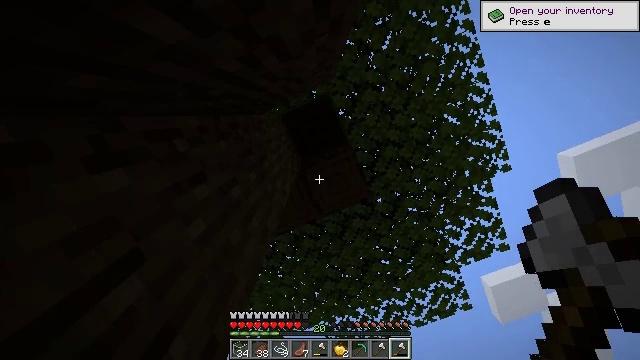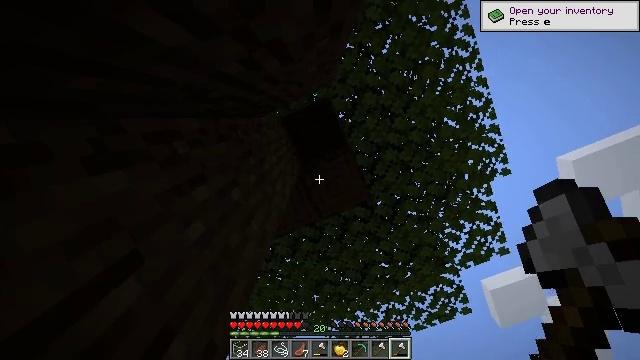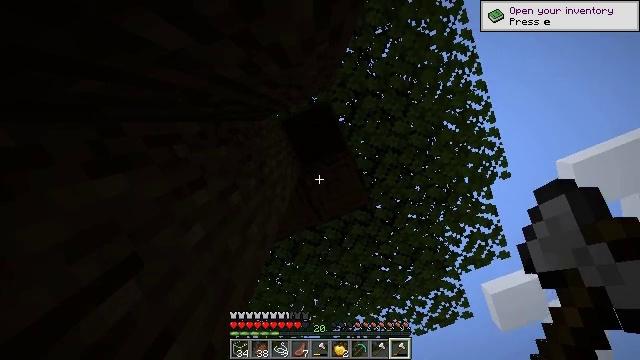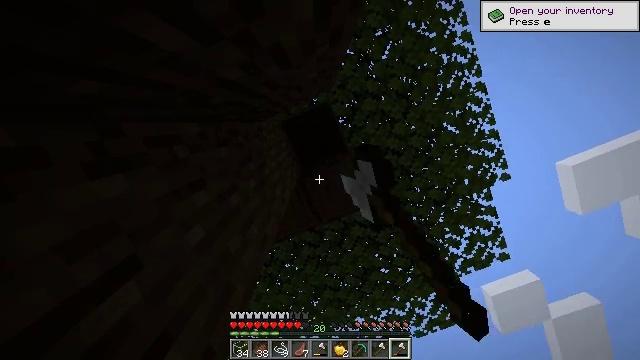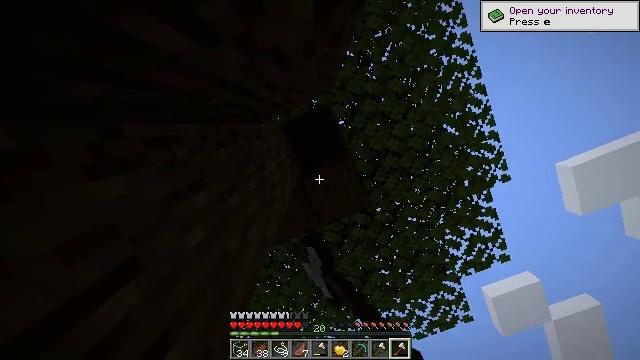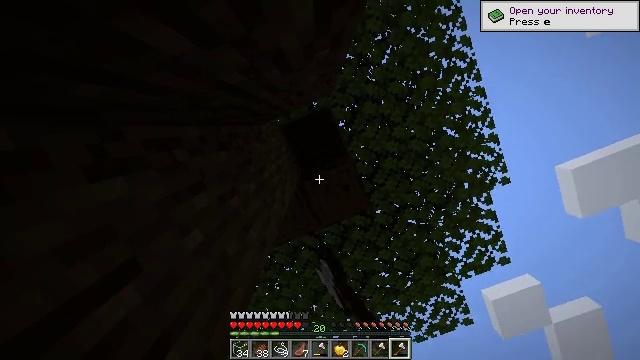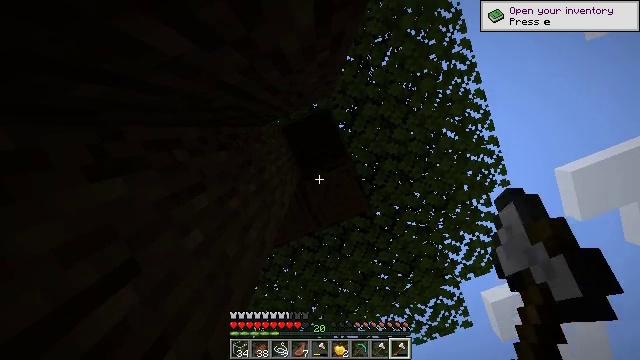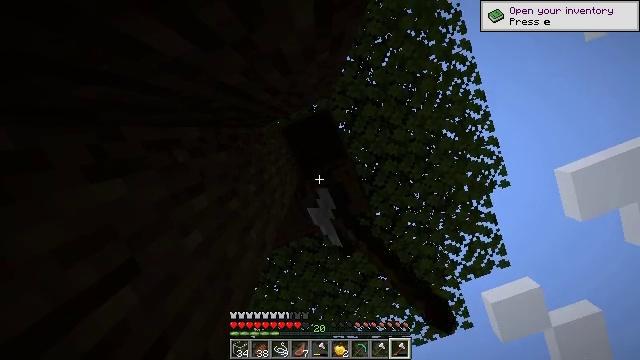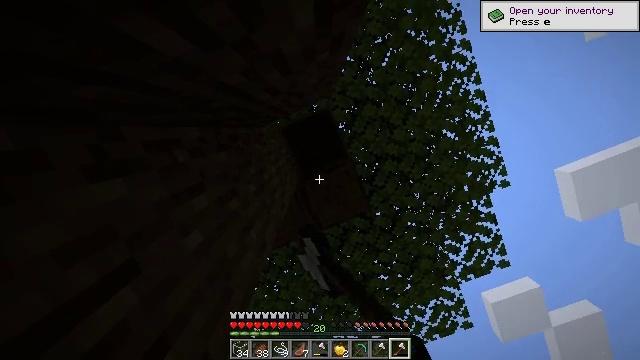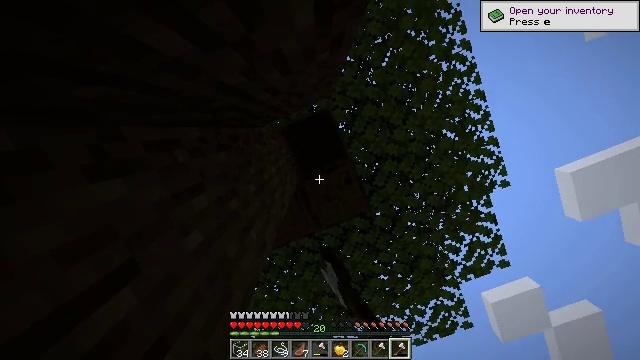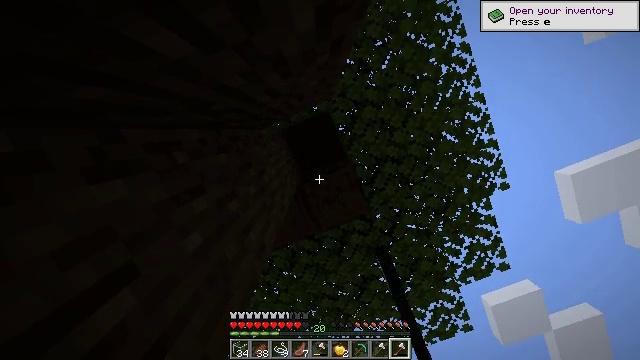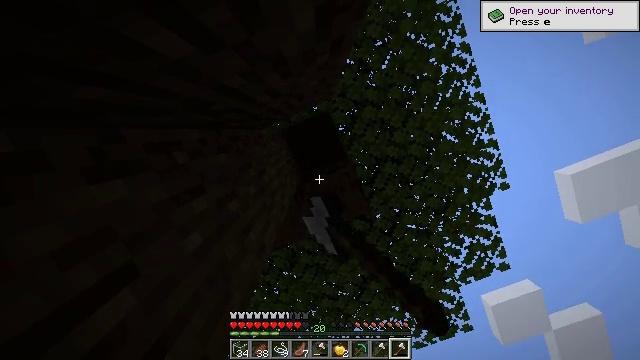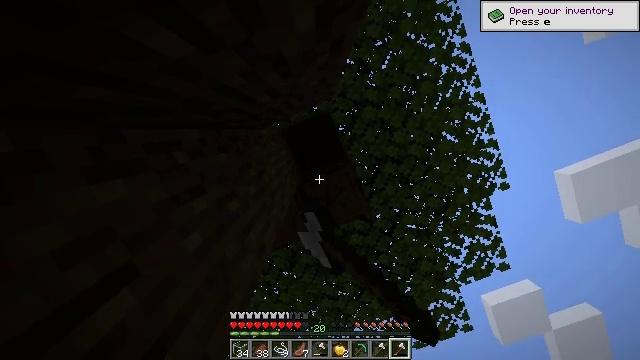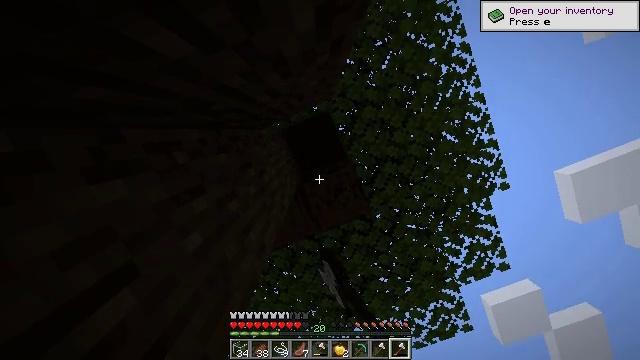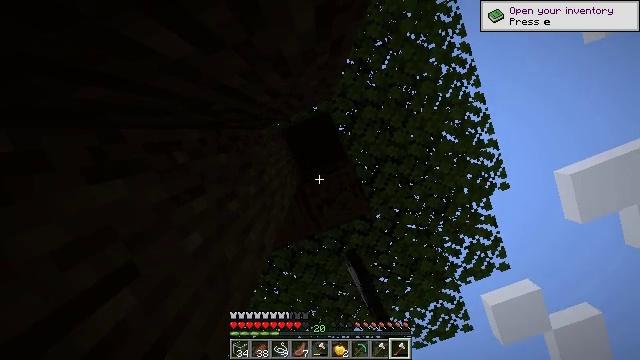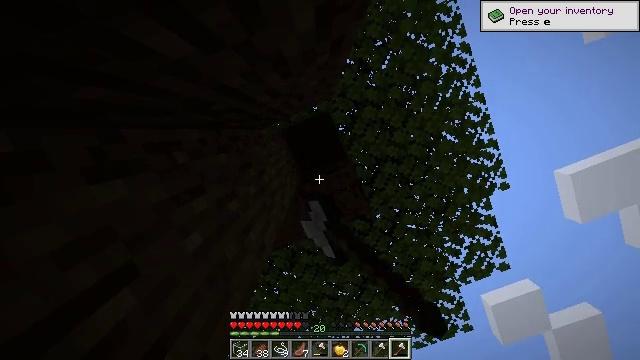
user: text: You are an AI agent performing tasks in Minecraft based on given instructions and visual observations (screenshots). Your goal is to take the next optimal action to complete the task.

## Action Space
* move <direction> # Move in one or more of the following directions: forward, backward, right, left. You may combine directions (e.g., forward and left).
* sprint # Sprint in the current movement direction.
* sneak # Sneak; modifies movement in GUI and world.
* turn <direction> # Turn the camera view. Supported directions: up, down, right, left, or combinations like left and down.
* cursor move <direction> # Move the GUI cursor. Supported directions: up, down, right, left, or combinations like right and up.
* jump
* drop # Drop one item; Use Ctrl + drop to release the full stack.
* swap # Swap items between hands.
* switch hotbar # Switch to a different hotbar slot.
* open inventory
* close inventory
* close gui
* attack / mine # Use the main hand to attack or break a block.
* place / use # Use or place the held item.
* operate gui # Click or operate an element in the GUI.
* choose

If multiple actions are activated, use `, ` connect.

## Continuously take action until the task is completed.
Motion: motion action
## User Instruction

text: Chop down the dark oak log.
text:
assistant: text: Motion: attack / mine
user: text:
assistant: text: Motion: attack / mine
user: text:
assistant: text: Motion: attack / mine
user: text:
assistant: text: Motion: attack / mine
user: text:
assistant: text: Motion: attack / mine
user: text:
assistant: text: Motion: attack / mine
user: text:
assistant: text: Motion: attack / mine
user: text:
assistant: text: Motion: attack / mine
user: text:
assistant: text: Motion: attack / mine
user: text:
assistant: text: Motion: attack / mine
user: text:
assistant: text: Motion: attack / mine
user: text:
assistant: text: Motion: attack / mine
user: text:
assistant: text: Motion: attack / mine
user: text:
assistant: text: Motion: attack / mine
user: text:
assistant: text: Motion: attack / mine
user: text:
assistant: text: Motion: attack / mine
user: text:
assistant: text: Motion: attack / mine
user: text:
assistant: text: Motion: attack / mine
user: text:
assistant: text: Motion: turn left and down, attack / mine
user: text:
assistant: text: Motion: turn left and down, attack / mine
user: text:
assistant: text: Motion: attack / mine
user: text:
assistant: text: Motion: attack / mine
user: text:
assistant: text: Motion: attack / mine
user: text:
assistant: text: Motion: attack / mine
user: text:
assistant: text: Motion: attack / mine
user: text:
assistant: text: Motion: attack / mine
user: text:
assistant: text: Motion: turn left, attack / mine
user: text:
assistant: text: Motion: turn left, attack / mine
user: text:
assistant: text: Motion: turn left, attack / mine
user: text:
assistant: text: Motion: turn left, attack / mine